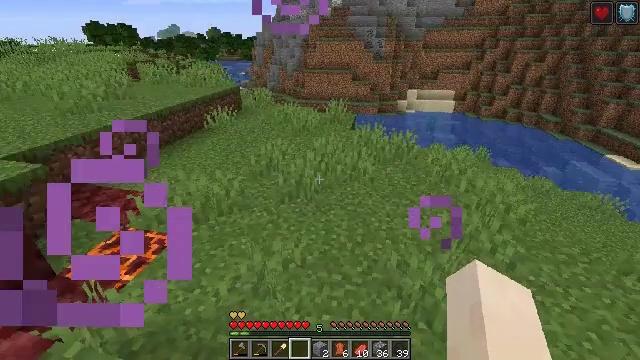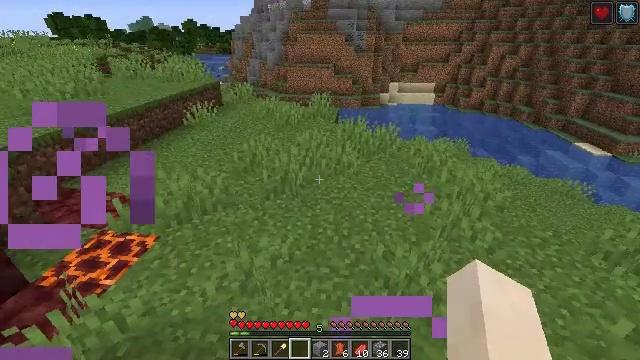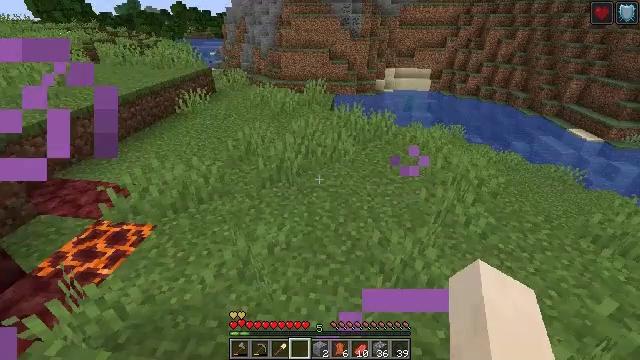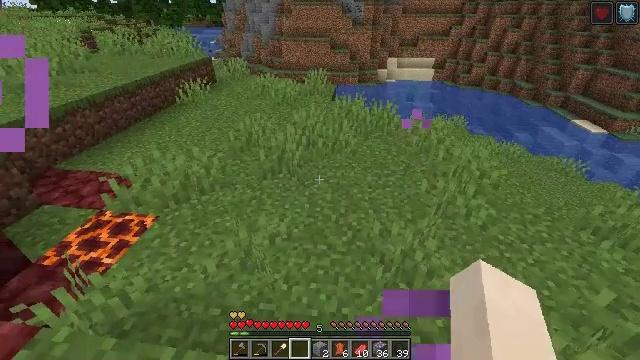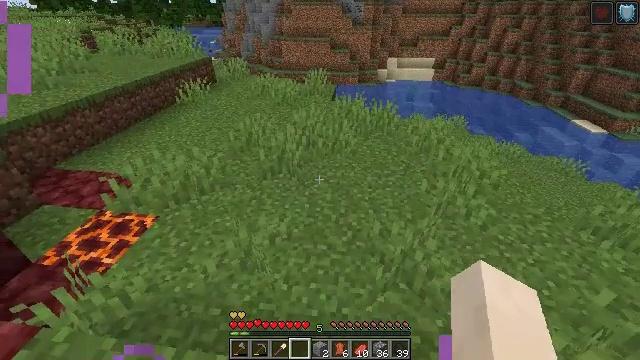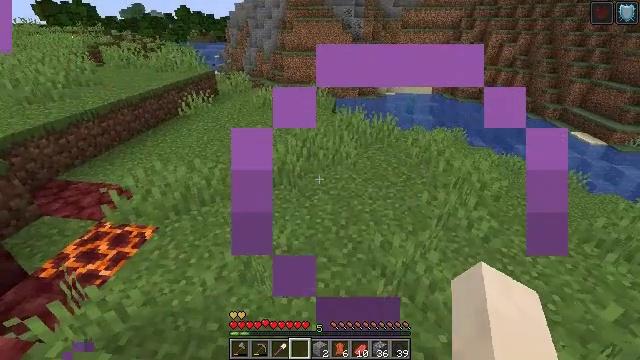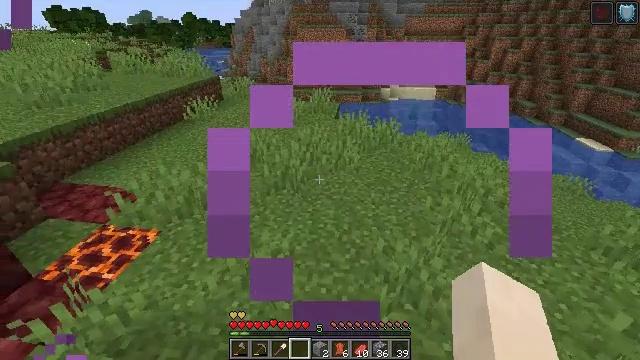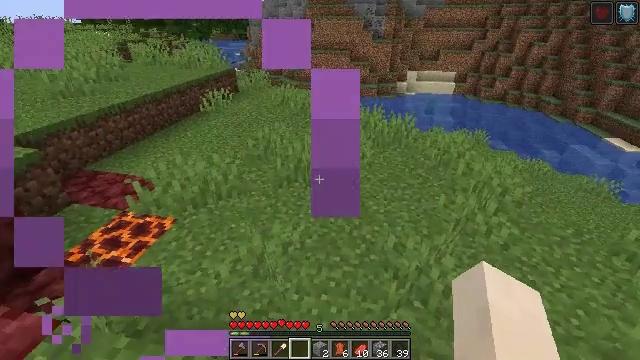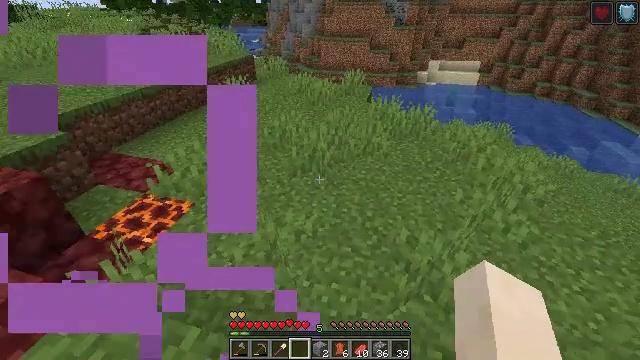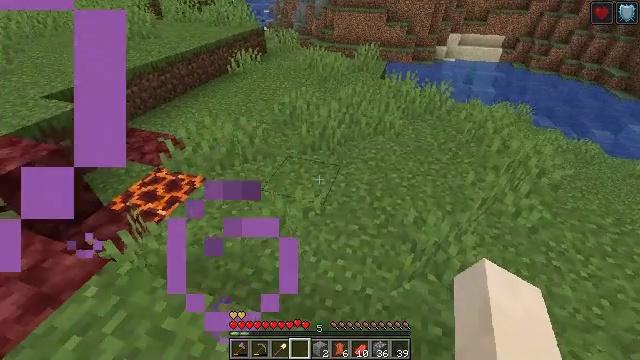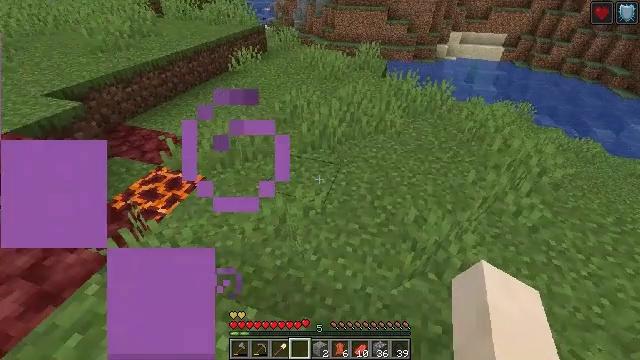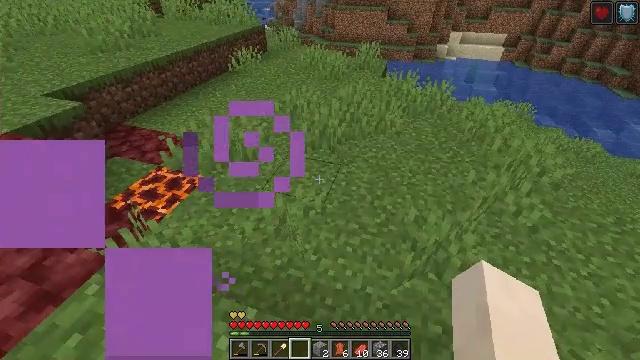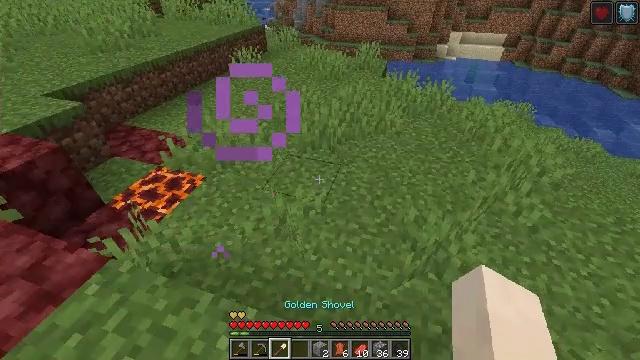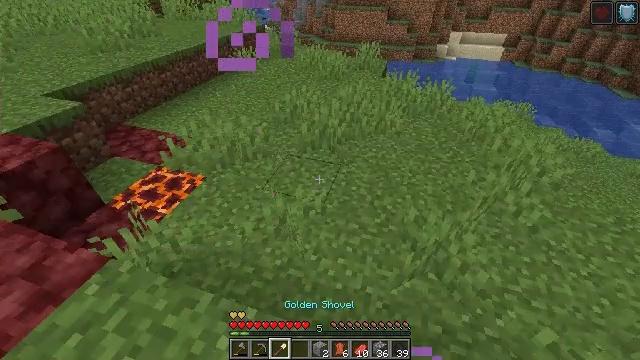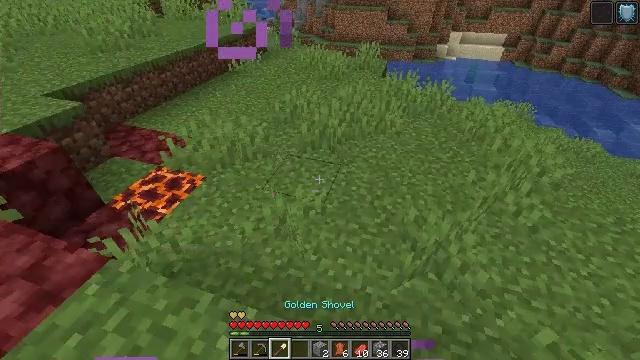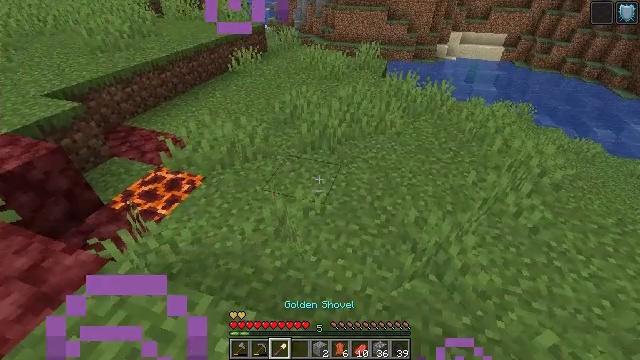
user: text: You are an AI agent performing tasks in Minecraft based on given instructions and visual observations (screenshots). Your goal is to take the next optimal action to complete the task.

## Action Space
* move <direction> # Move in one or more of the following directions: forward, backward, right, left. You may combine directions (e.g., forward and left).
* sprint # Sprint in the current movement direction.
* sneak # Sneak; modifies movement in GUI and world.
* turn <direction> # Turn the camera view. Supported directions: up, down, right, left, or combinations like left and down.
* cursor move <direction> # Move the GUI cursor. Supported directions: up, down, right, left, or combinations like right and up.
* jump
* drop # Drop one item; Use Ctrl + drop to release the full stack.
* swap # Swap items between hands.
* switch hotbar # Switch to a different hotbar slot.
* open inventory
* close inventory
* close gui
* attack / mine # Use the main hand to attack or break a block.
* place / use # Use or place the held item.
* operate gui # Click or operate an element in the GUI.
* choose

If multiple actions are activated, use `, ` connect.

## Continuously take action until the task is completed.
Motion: motion action
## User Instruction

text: Dig up the grass block for dirt.
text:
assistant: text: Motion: turn right and down
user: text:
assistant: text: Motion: turn right and down
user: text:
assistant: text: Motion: turn down
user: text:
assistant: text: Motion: no_op
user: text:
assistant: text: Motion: turn up
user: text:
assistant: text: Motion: turn up
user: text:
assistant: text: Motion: turn left and down
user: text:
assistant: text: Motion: turn left and down
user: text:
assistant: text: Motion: turn left and down
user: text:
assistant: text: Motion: no_op
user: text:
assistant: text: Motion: no_op
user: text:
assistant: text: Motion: no_op
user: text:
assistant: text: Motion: no_op
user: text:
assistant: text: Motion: no_op
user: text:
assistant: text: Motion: move forward
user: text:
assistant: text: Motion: move forward, turn right and up
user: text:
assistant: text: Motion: move forward
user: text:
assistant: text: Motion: move forward, turn left and down
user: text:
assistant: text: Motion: move forward, turn left and down
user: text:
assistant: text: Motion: move forward, turn left and down
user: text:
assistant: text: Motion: turn left
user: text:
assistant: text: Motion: no_op
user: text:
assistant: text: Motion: no_op
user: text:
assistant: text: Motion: no_op
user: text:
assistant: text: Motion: no_op
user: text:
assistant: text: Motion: no_op
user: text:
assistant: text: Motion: open inventory
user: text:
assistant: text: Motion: open inventory
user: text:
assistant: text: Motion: no_op
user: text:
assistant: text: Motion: no_op